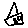
Label: house